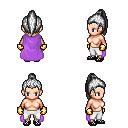
a pixel art fantasy rpg character, female body template, human, light skin, lavender cape, white pants, white long topknot hairstyle, gold gloves, ghillies, four views (front, back, left, right), 2x2 character sprite sheet, small pixel art, hard edges, no anti-aliasing